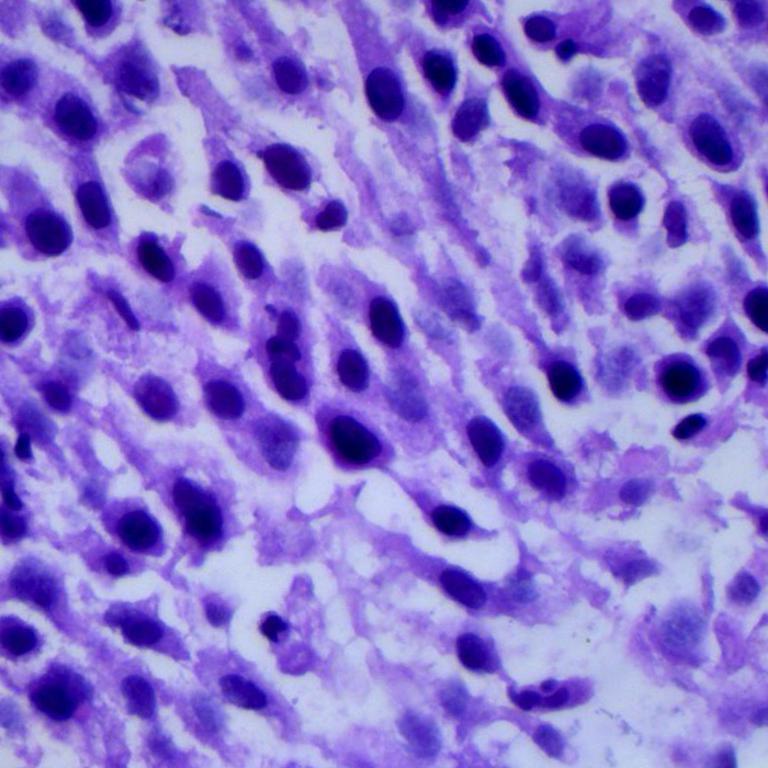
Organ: lung
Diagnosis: squamous carcinomas